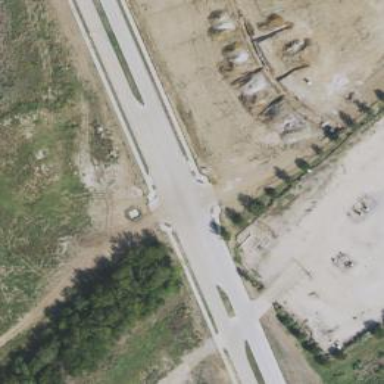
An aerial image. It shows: Tertiary link road.